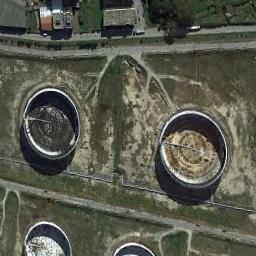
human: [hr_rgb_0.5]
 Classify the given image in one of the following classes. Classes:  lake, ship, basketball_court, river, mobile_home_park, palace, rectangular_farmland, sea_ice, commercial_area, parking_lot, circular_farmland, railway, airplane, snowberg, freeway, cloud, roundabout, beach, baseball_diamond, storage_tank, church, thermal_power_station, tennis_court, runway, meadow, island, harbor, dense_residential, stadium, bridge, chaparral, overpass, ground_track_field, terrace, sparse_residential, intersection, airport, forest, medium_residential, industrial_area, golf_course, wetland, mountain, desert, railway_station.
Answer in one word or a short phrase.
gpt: storage_tank